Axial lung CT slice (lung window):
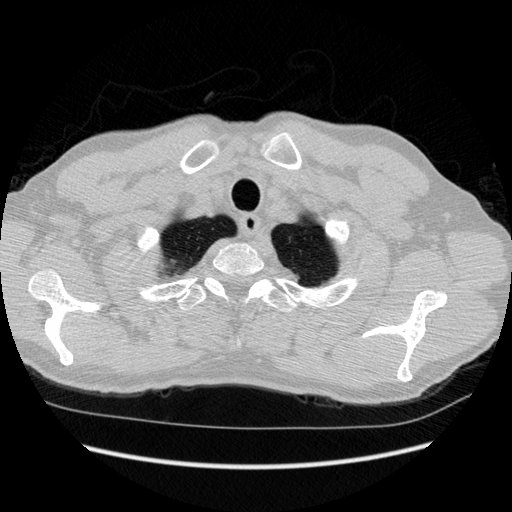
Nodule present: no